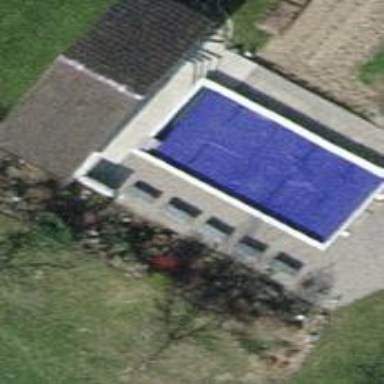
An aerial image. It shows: Swimming pool located in leisure land.